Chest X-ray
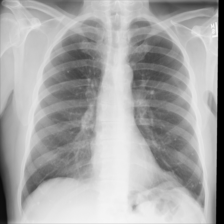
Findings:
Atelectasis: negative
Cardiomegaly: negative
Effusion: negative
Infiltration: negative
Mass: negative
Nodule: positive
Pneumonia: negative
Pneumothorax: negative
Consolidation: negative
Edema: negative
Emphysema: negative
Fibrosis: negative
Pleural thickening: negative
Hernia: negative